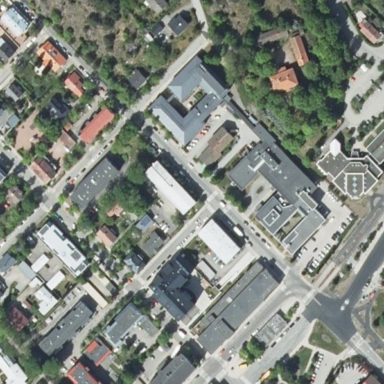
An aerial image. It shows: Healthcare clinic.